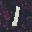
Label: 1